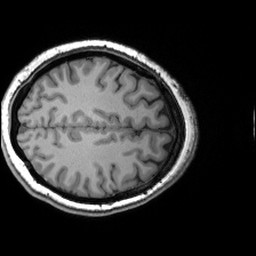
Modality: T1w
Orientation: axial
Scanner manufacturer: siemens
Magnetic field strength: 3 T
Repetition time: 2.53 s
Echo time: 0.00299 s